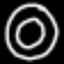
Label: donut